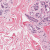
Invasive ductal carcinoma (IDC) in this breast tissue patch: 0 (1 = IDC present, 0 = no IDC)